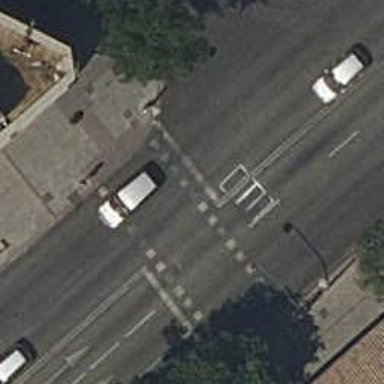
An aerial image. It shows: Asphalt footway with uncontrolled crossing. The crossing has markings.